Interaction volume radius: 5 \u00c5
Interaction volume height: 25 \u00c5
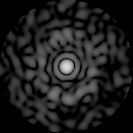
Disorder parameter: 0.8373